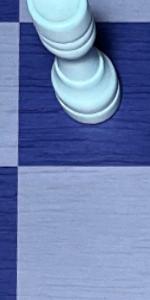
Label: Empty